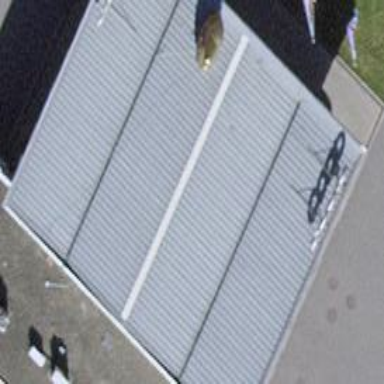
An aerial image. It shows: View of roof of building.